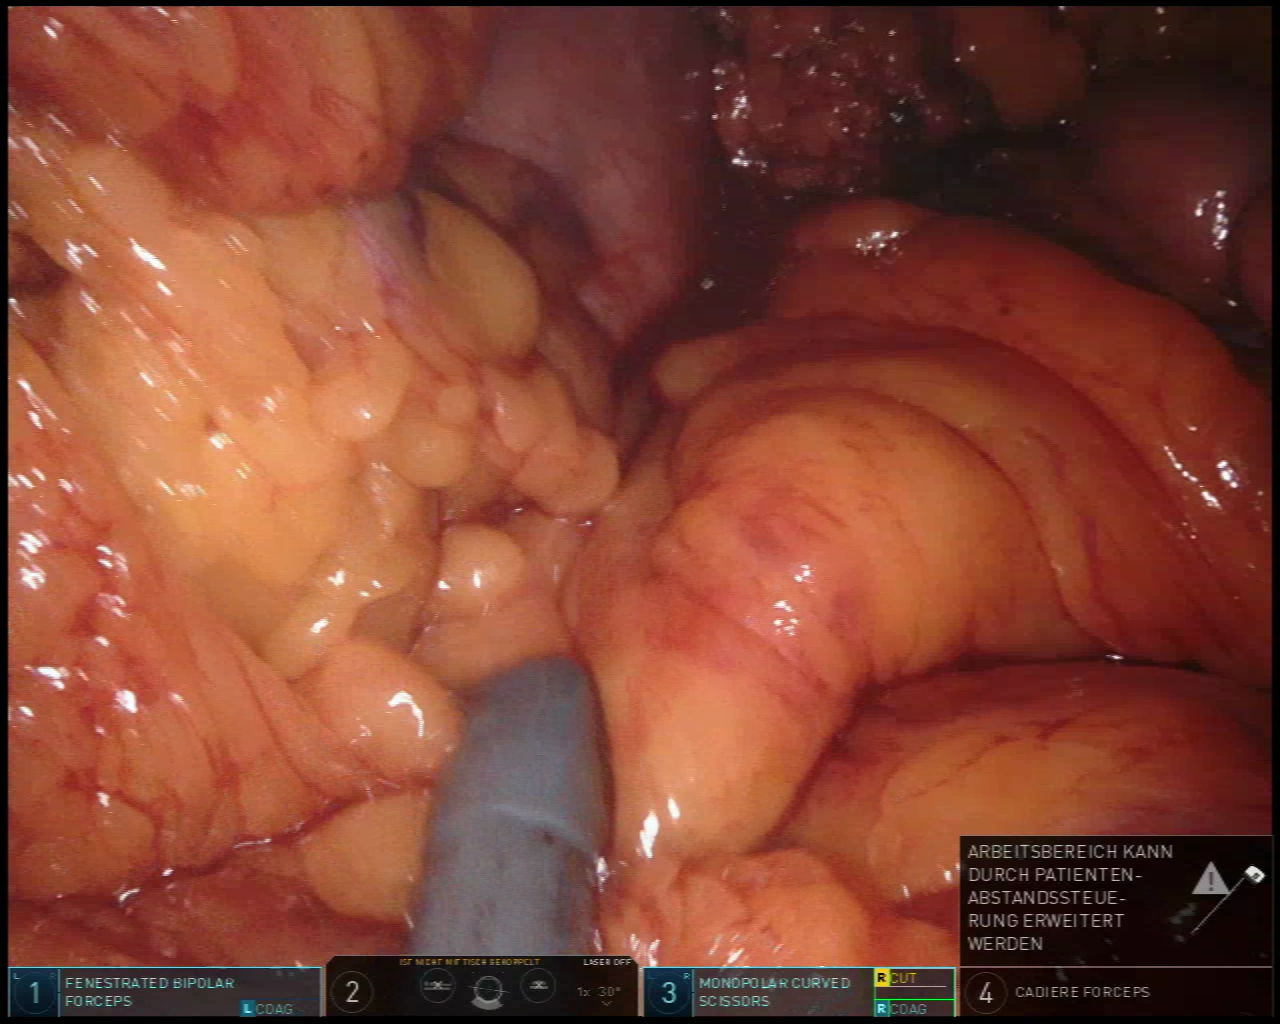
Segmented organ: stomach
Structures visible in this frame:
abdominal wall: no
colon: yes
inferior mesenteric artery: no
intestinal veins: no
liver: no
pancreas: no
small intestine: no
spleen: no
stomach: yes
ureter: no
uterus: no
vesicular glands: no